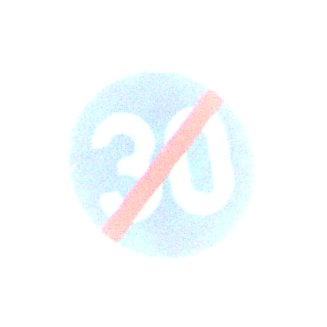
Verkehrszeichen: EndeMindestgeschwindigkeit
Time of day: SunriseSunset
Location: Outdoor (Urban)
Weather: Clear
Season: NotSpecified
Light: Natural